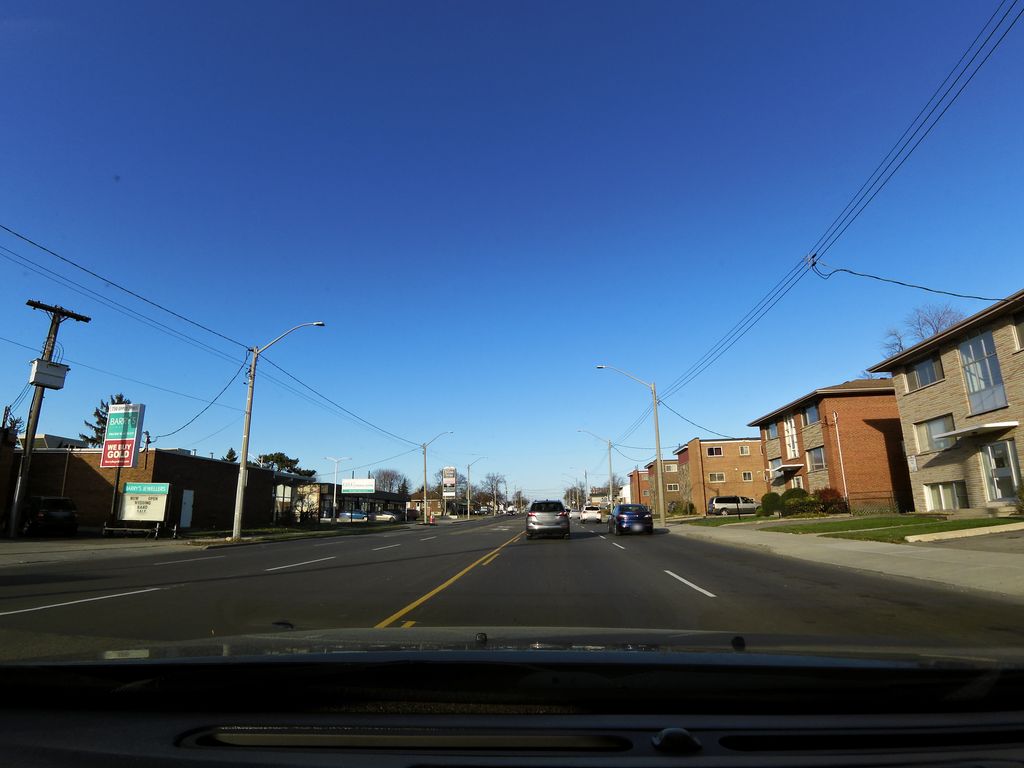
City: hamilton